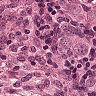
Metastatic tissue present: yes